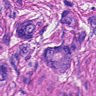
Metastatic tissue present: yes